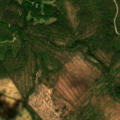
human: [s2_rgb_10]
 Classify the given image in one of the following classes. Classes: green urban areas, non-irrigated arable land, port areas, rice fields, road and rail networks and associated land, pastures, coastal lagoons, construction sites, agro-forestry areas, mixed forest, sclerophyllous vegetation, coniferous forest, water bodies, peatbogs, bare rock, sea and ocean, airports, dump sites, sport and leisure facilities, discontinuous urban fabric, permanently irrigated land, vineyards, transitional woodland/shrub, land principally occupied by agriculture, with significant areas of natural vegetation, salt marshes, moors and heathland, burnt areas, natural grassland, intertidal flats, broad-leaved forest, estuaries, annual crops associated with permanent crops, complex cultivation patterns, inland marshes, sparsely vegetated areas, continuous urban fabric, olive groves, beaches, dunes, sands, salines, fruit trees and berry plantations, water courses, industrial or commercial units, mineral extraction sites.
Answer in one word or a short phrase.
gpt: coniferous forest, transitional woodland/shrub, peatbogs